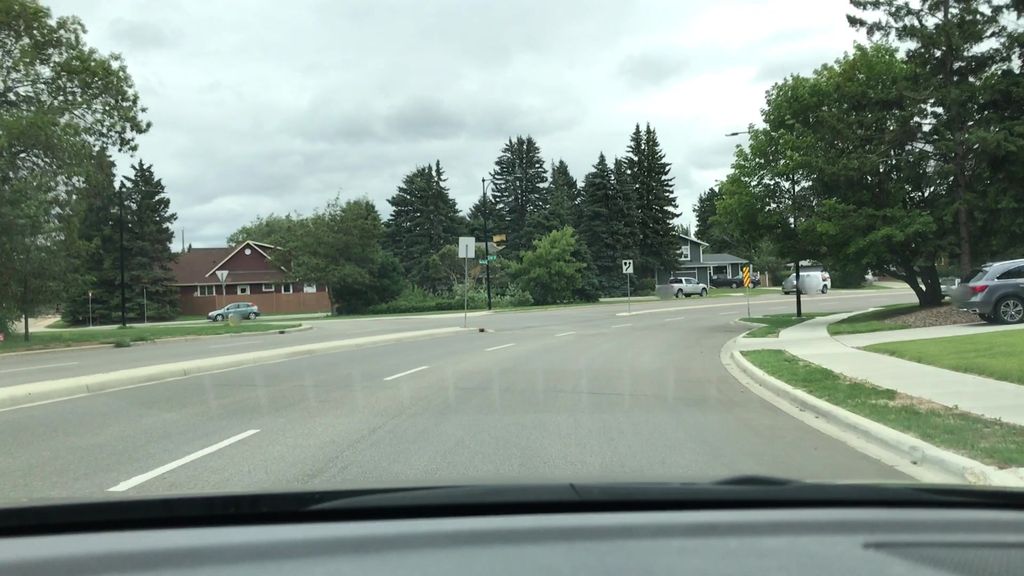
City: edmonton